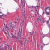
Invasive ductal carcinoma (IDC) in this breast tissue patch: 0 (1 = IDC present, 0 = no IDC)